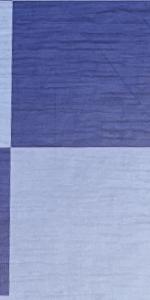
Label: Empty